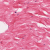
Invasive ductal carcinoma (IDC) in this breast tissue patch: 0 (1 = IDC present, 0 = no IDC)